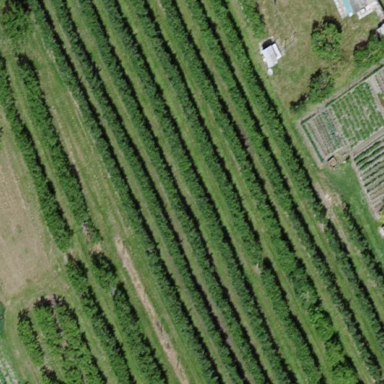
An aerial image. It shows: Orchard.